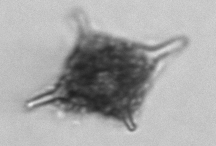
Label: Dictyocha